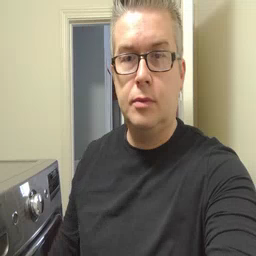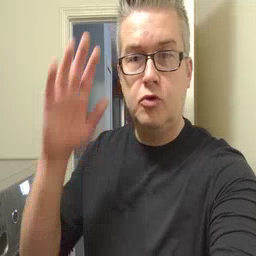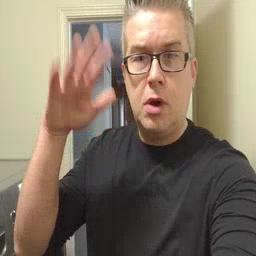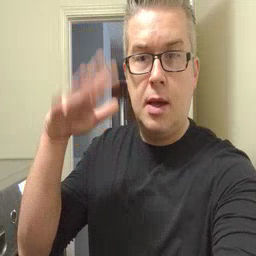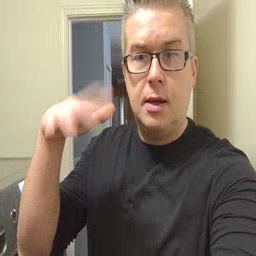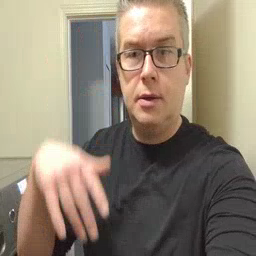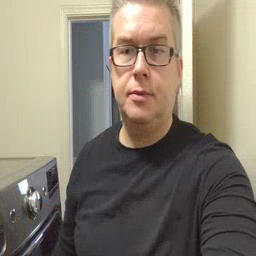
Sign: rain